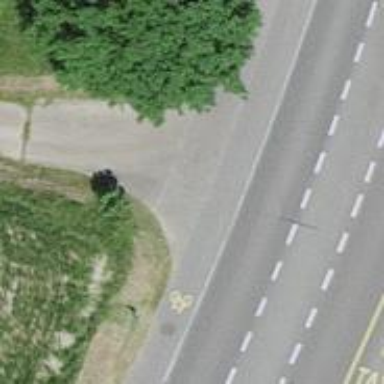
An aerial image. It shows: Designated cycleway for cyclists.